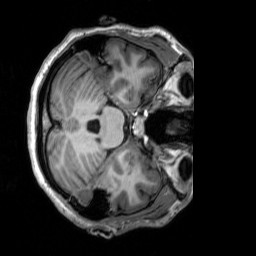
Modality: T1w
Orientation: axial
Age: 24
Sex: female
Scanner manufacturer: siemens
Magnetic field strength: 3 T
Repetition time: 2.53 s
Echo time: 0.00277 s